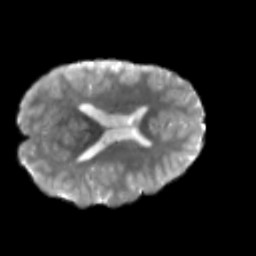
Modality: T2w
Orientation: axial
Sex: male
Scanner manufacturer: siemens
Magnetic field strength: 3 T
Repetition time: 5 s
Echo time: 0.07 s